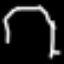
Label: octagon